Current action and preconditions to check: path_clear

Your task: For each precondition in the list above, predict whether it will hold at this action.

Consider the current scene as observed from the mobile robot's camera, and analyze the predicted future states of all dynamic agents (e.g., people, animals, vehicles, or any moving entities) within the NEXT SECOND.

IMPORTANT: Only answer "very likely" if you are absolutely certain—based on strong, clear evidence—that a dynamic agent will violate the precondition in the predicted future state. Do NOT answer "very likely" for unlikely, ambiguous, or low-probability risks.

Ask yourself for each precondition: Is there a high probability, with clear and convincing evidence, that the predicted future states of any dynamic agent will interfere with the predicted future state of the currently executing action within the NEXT SECOND, causing that precondition to fail?

Assess the risk level based on these predictions. Use "likely" or "very likely" if motions create a clear risk of interference.

Use "neutral" or "improbable" if agents are nearby but their predicted paths are clearly diverging or non-conflicting.

Failure Risk Categories: "very improbable", "improbable", "neutral", "likely", "very likely"

Answer Format: Output ONLY the probability_of_failure value from these categories: "very improbable", "improbable", "neutral", "likely", "very likely"

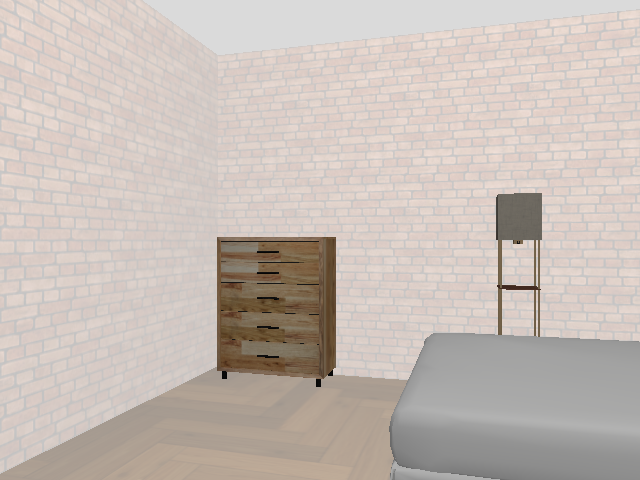

Answer: very improbable